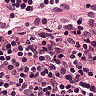
Metastatic tissue present: no